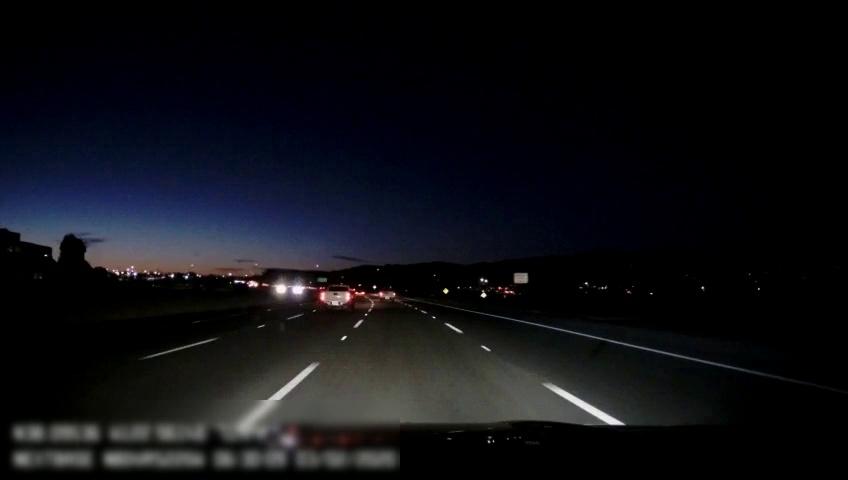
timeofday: Night
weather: Other
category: Drivable Space
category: Vehicles | SUV
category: Vehicles | Truck
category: Vehicles | Truck
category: Lanes | Alternate Lane
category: Lanes | Alternate Lane
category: Lanes | Alternate Lane
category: Lanes | Alternate Lane
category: Lanes | Alternate Lane
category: Traffic | Signs
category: Traffic | Signs